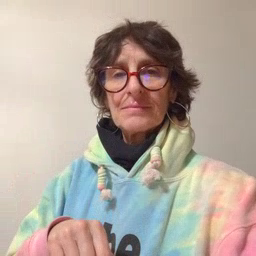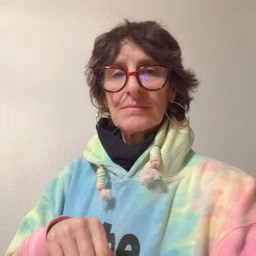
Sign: goose